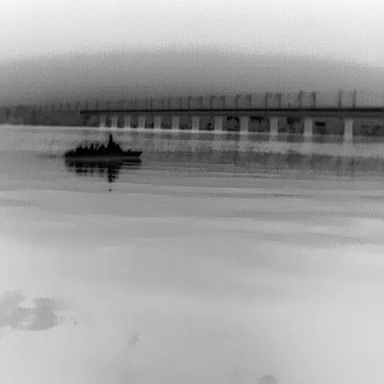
There is a warship in the infrared image.